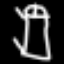
Label: bed